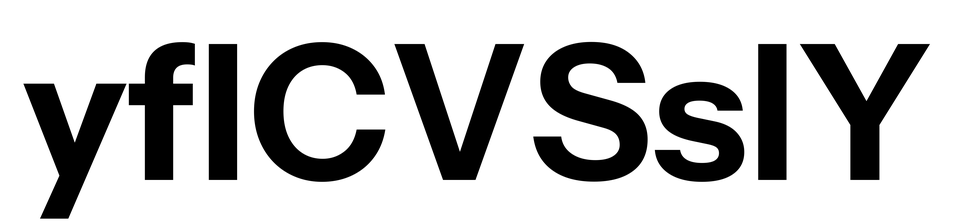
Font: InstrumentSans_Bold